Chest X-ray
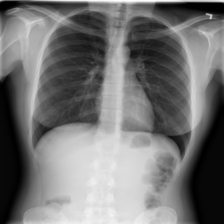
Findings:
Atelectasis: negative
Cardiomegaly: negative
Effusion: negative
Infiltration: negative
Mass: negative
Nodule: negative
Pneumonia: negative
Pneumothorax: negative
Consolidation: negative
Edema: negative
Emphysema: negative
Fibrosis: negative
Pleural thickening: negative
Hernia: negative